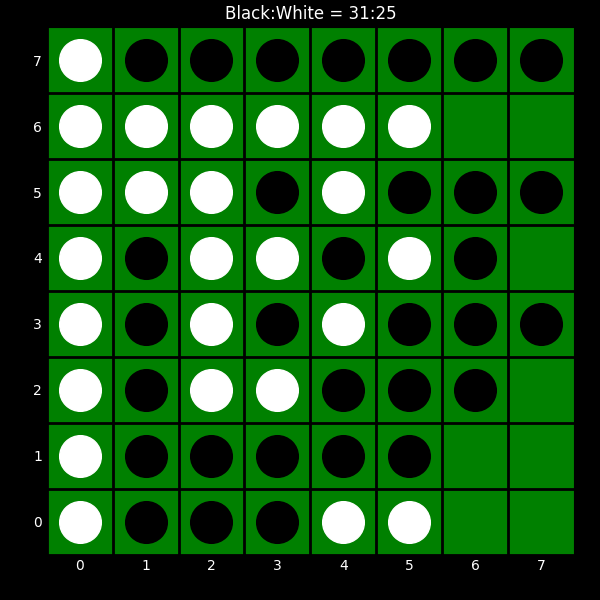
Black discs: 31
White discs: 25